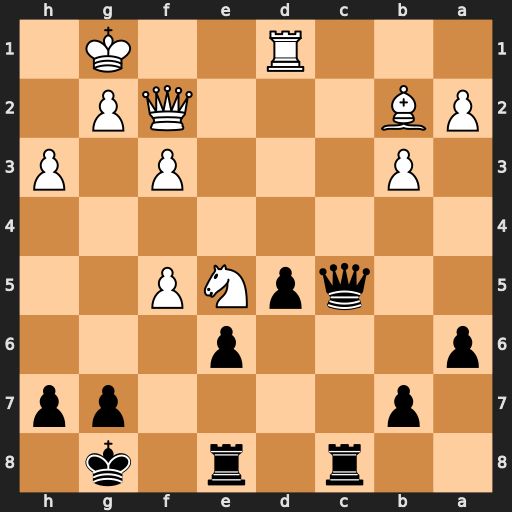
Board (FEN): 2r1r1k1/1p4pp/p3p3/2qpNP2/8/1P3P1P/PB3QP1/3R2K1
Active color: b
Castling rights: -
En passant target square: -
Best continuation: Qxf2+ Kxf2 Rc2+